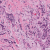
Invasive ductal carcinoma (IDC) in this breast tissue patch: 1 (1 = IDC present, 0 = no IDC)